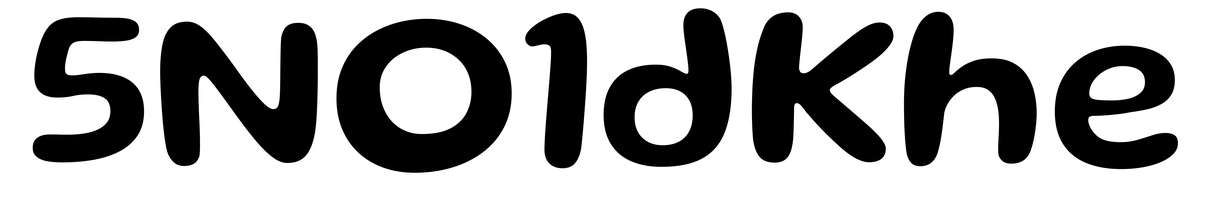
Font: Gluten_Medium